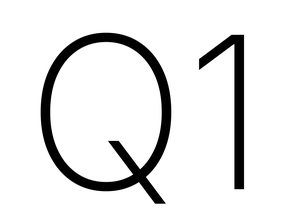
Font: Inter_ExtraLight